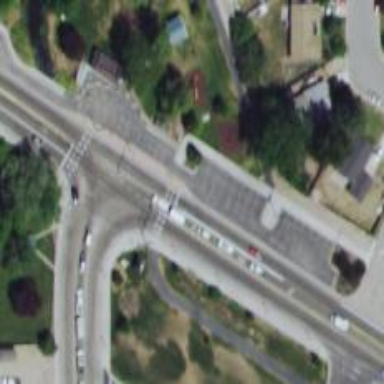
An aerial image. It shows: Footway located on traffic island.